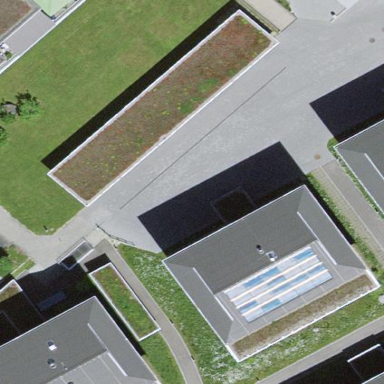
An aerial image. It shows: View of roof of building.